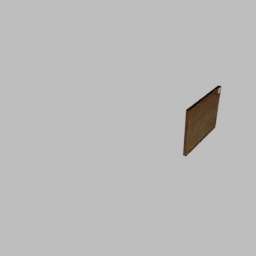
Label: tools